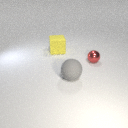
large yellow rubber cube to the left of large gray rubber sphere